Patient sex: M
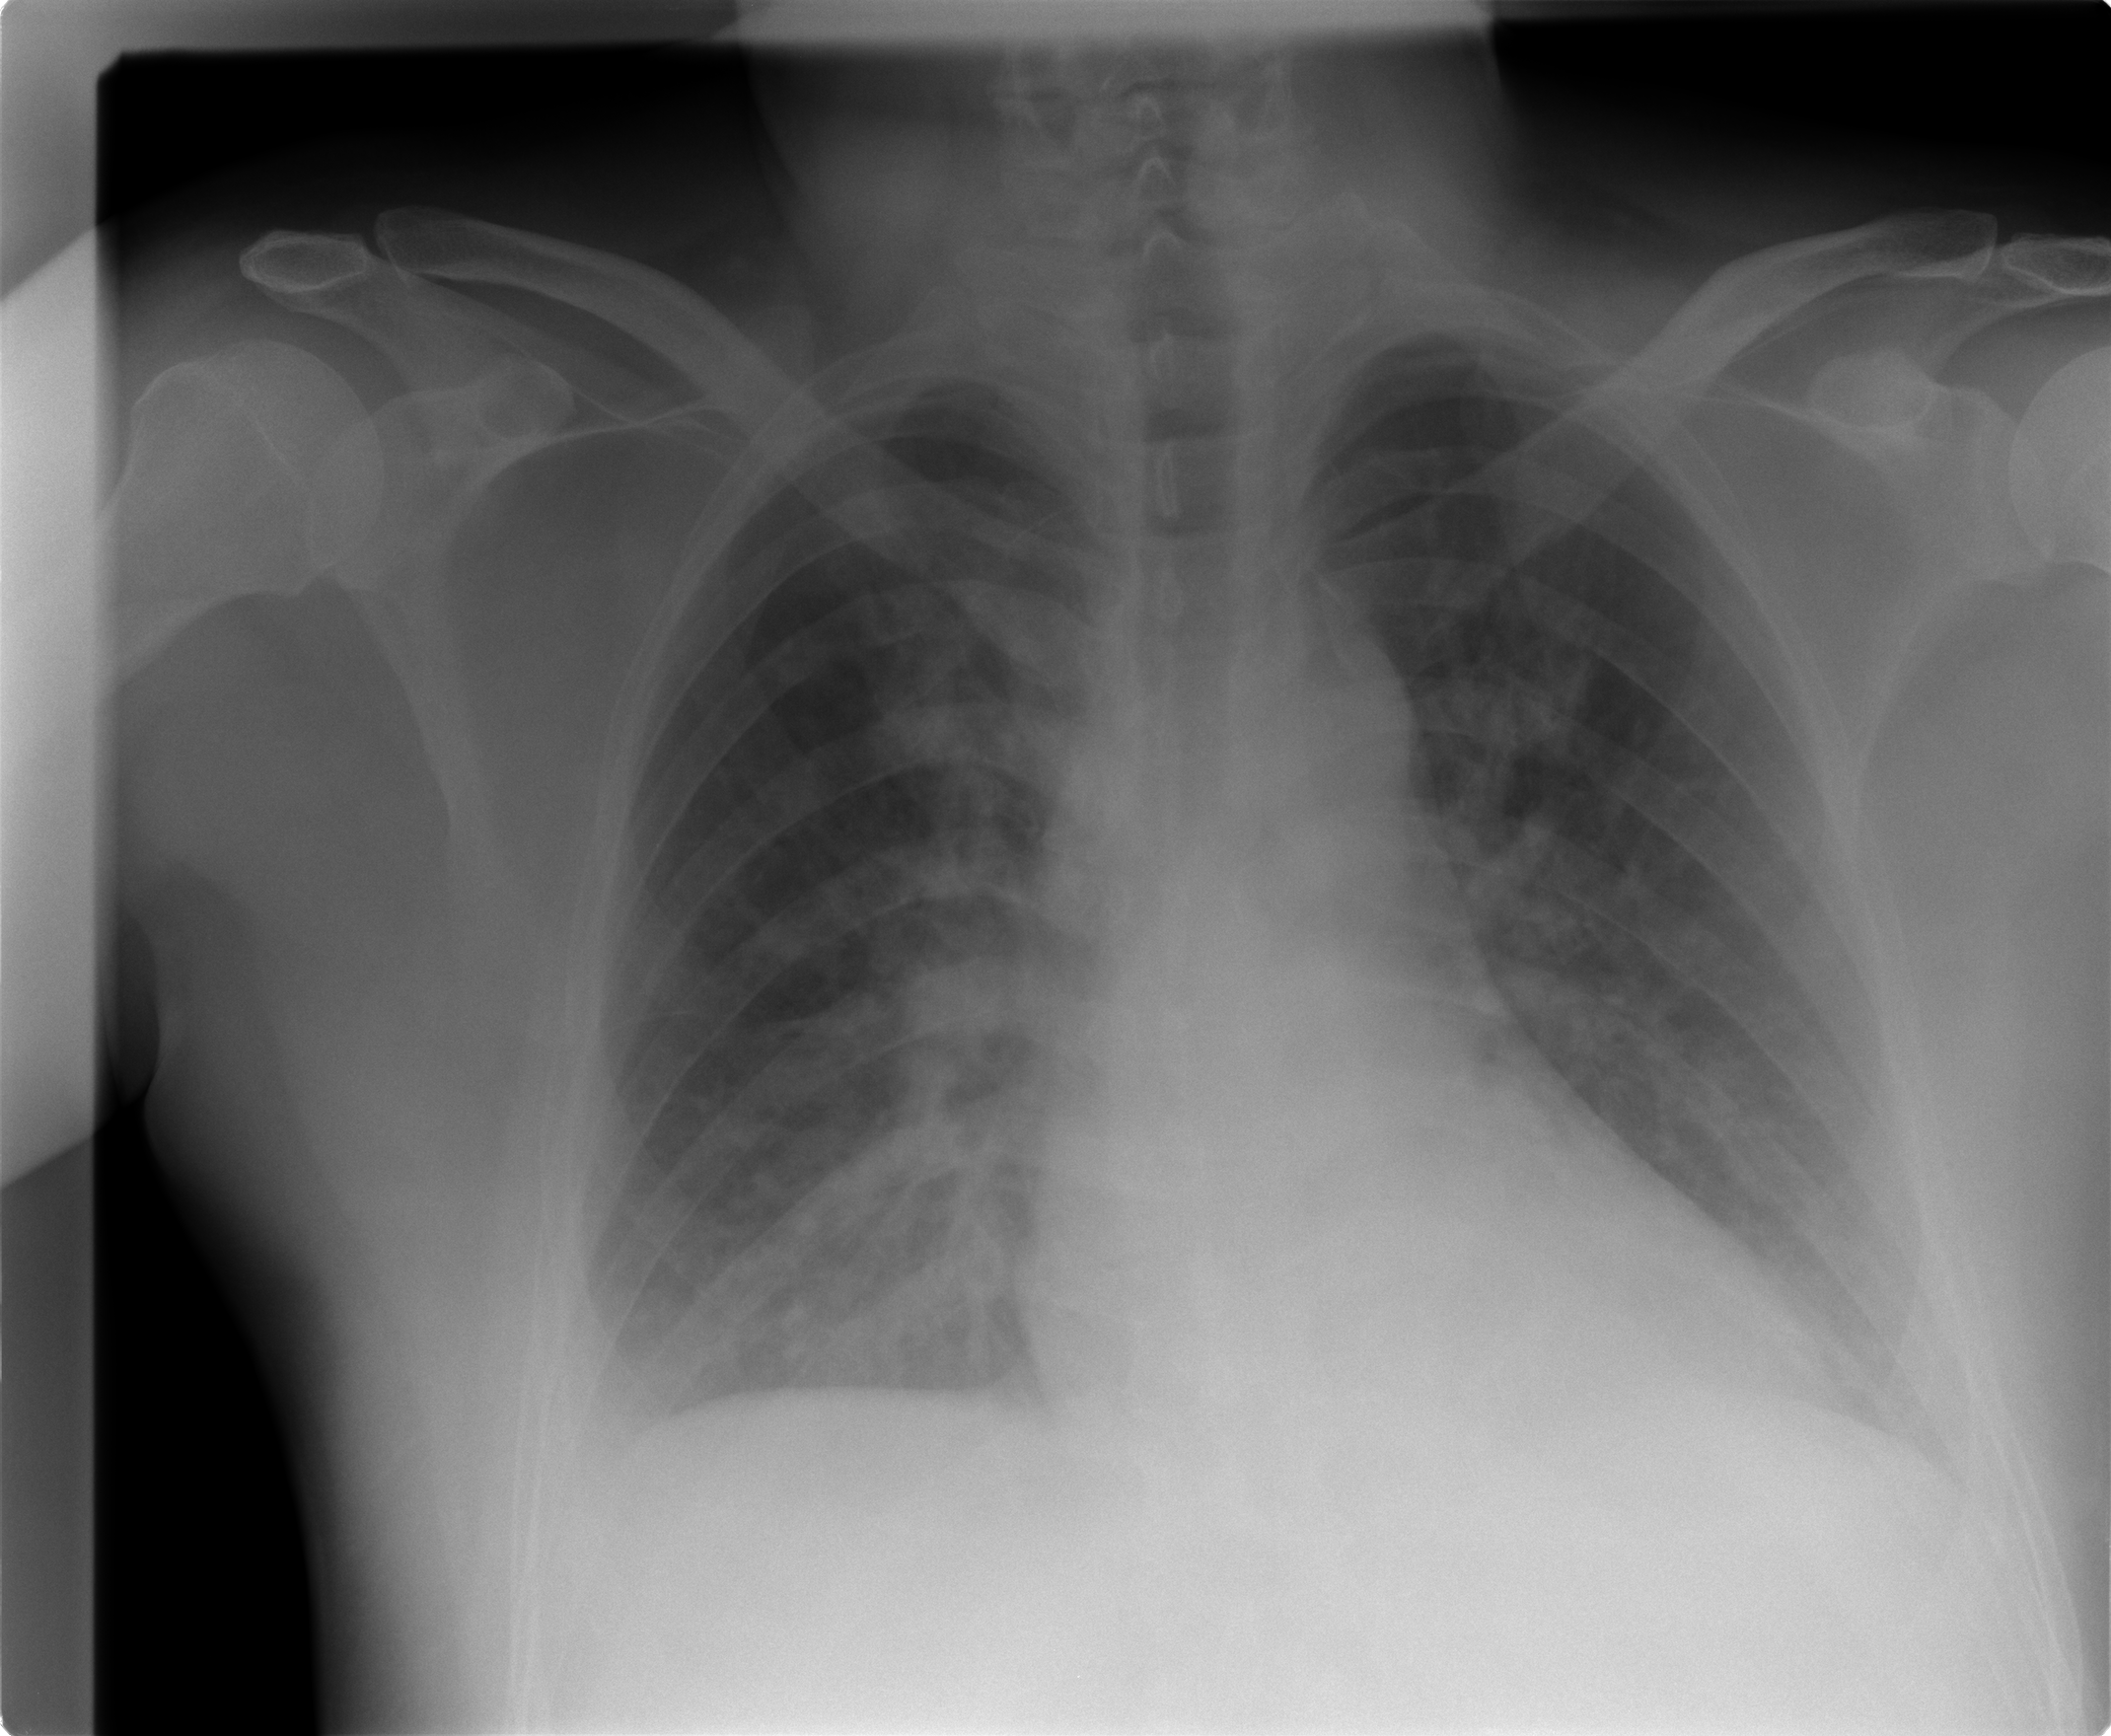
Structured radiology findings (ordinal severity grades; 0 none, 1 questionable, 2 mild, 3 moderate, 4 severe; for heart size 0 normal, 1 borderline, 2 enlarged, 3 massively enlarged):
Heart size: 1
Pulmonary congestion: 2
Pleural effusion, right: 2
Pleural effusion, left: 0
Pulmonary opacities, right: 3
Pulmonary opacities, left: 2
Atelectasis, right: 2
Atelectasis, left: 1